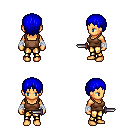
a pixel art fantasy rpg character, female body template, human, tanned skin, brown pirate shirt, gold greaves, blue plain hairstyle, white cloth bandages, dagger, four views (front, back, left, right), 2x2 character sprite sheet, small pixel art, hard edges, no anti-aliasing